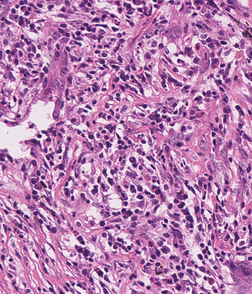
Tumor epithelial tissue: no
Tumor-associated stroma tissue: yes
Normal tissue: no